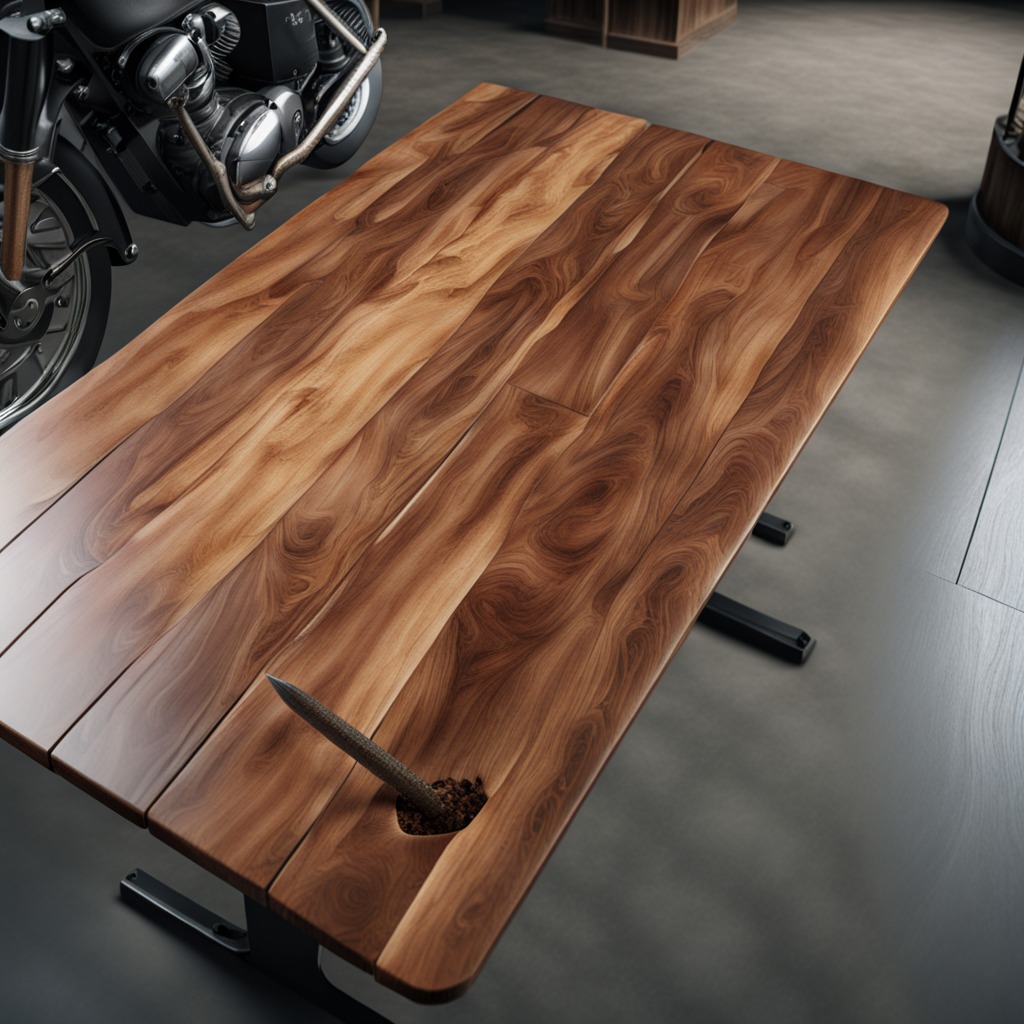
An iron nail is lying on the wooden table in a vintage motorcycle garage.